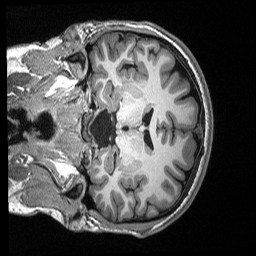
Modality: T1w
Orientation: coronal
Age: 19
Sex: male